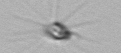
Label: Calciopappus